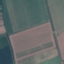
Label: AnnualCrop